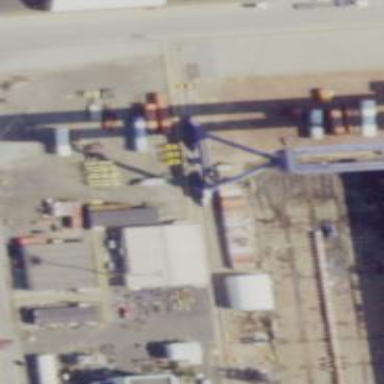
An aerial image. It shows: Crane used for railway operations.